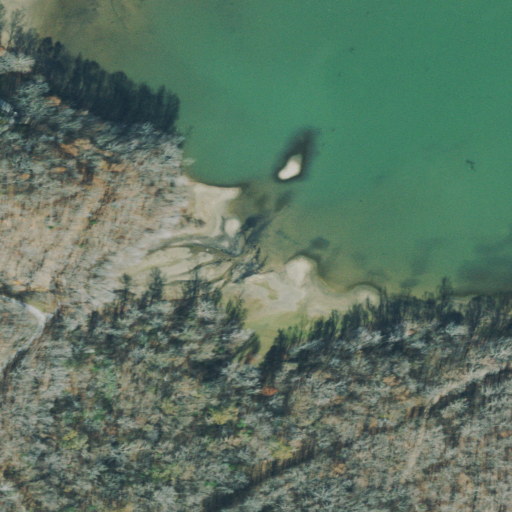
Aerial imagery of valley in Tennessee named Cooley Hollow containing open water, woody wetlands, open development, deciduous forest, herbaceous wetlands, mixed forest, grassland, and medium intensity development